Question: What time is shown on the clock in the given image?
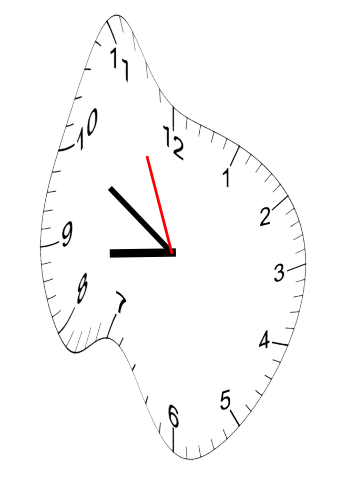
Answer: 08:49:56